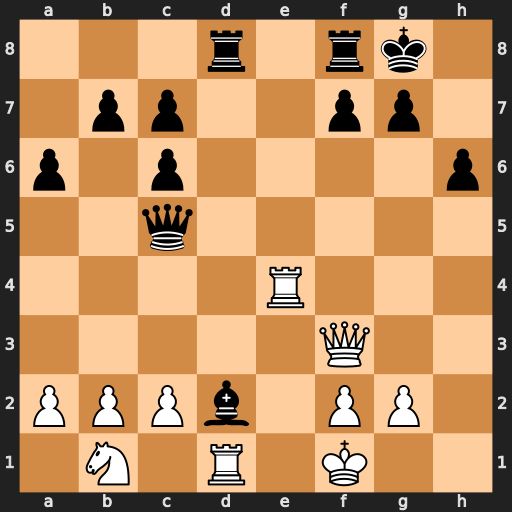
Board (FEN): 3r1rk1/1pp2pp1/p1p4p/2q5/4R3/5Q2/PPPb1PP1/1N1R1K2
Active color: w
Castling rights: -
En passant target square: -
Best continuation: Rxd2 Rxd2 Nxd2